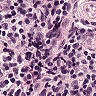
Metastatic tissue present: no